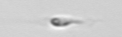
Label: flagellate_morphotype3